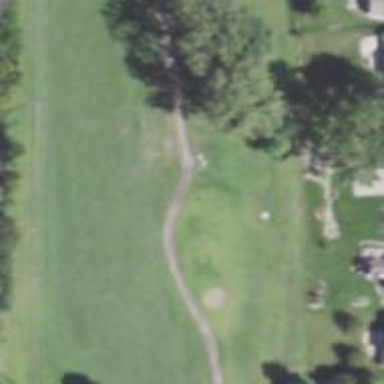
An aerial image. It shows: Service road used as golf cart path.